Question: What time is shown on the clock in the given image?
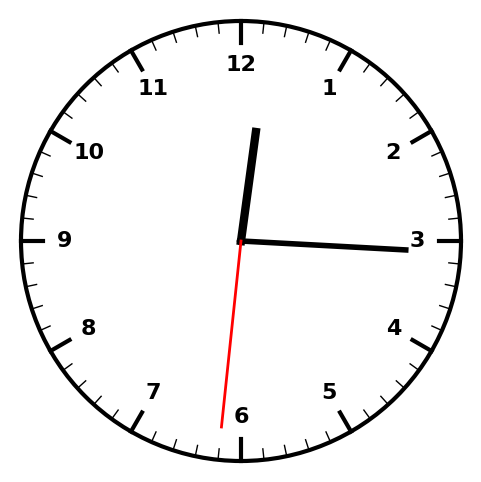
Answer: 12:15:31